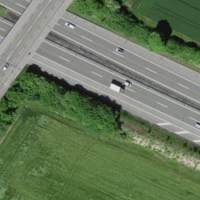
EUNIS habitat code: 57
Species observed at this site:
Sturnus vulgaris